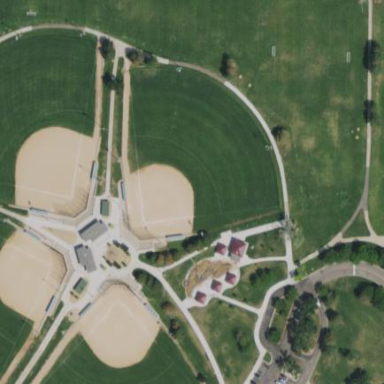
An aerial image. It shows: Softball pitch for leisure sports.